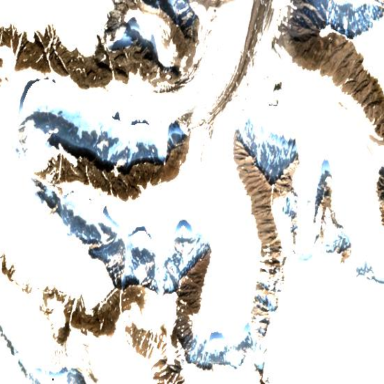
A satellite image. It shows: Majestic glacier in the distance.